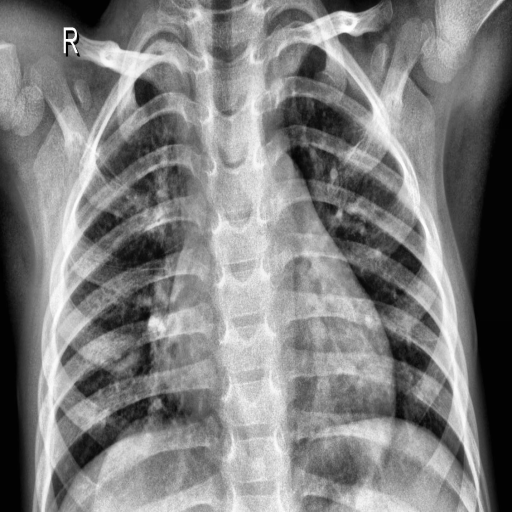
Finding: PNEUMONIA